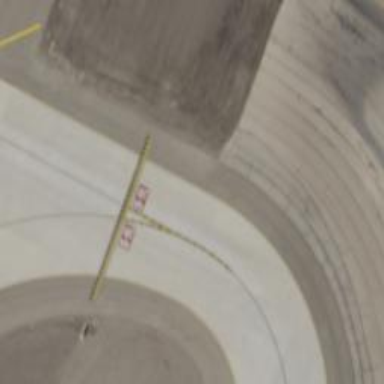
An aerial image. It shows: View of taxiway at the airport.